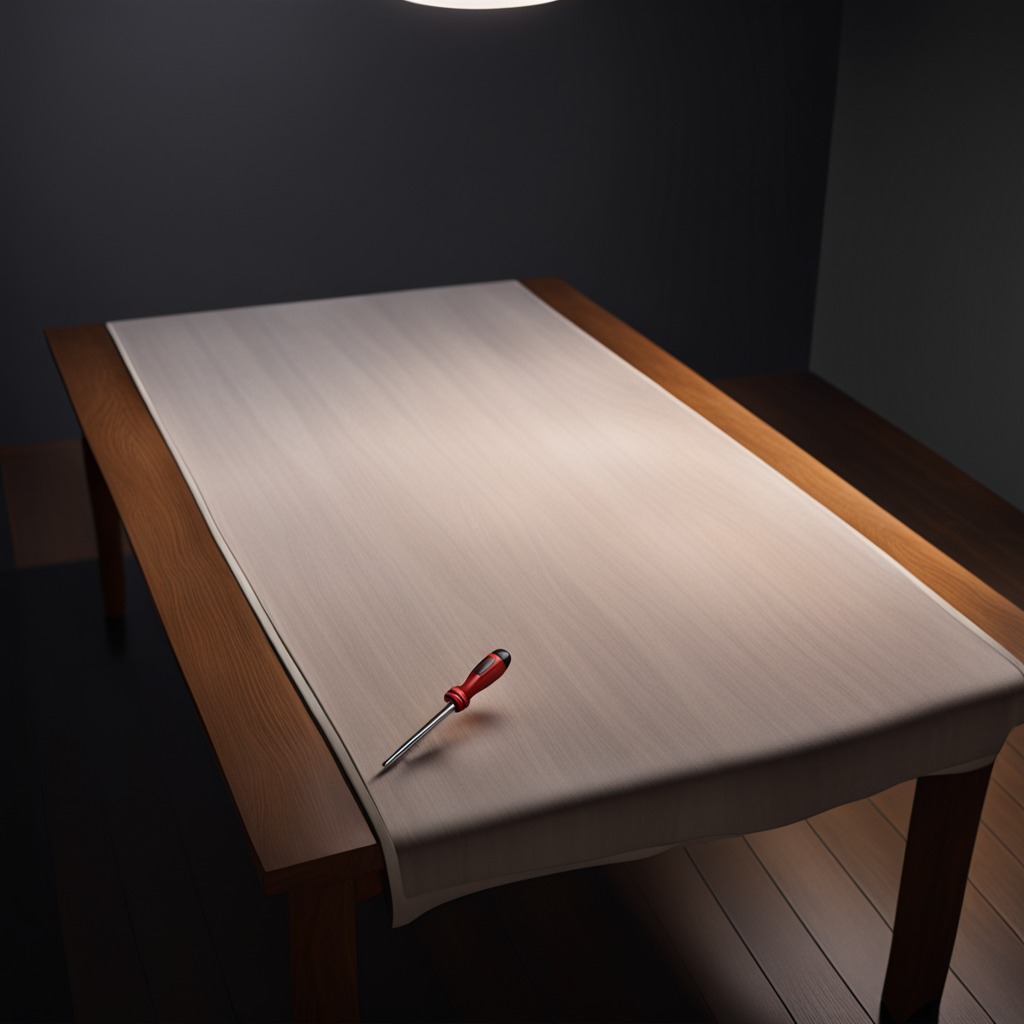
A screwdriver lies on the wooden table.